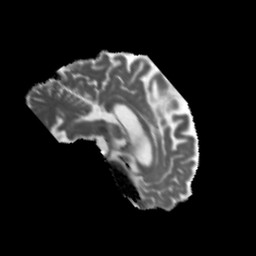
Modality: MD
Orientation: sagittal
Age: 52
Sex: male
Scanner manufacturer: siemens
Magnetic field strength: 3 T
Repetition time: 5.47 s
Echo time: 0.0854 s